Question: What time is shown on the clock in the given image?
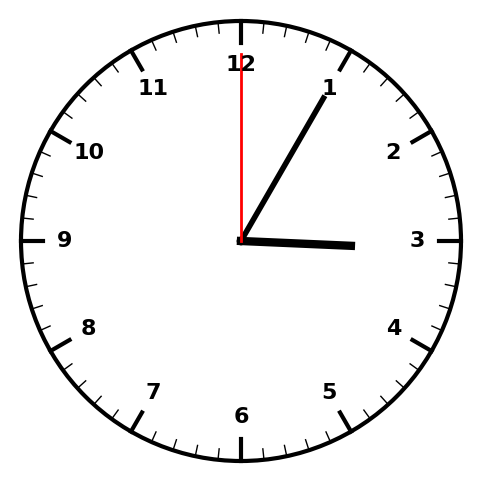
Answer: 03:05:00